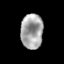
Tissue: prostate
Cell type: T cells
Senescence score: 0.3536
Nuclear area (px): 760
Mean DAPI intensity: 165.05